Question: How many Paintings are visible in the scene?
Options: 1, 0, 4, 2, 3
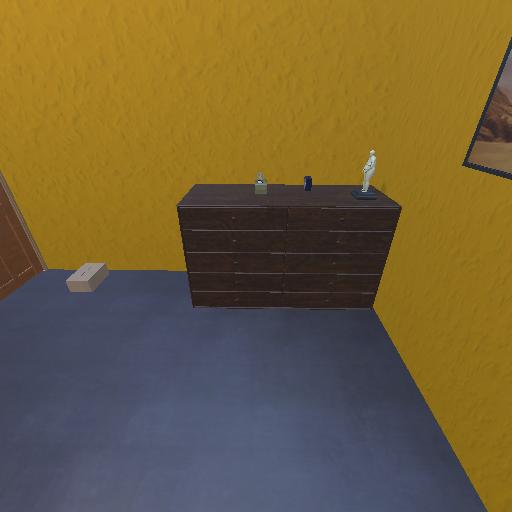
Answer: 1